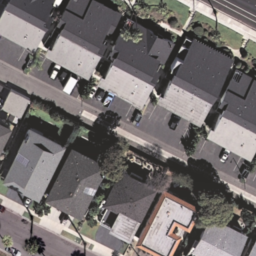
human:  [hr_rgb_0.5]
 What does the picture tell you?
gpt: dense residential